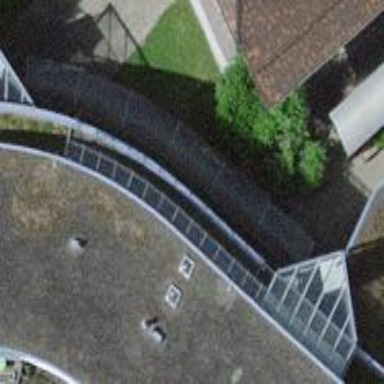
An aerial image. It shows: View of roof of building.